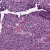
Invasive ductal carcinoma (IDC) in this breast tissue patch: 1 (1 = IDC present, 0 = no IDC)